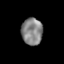
Tissue: skin
Cell type: Epithelial cells
Senescence score: 0.1607
Nuclear area (px): 559
Mean DAPI intensity: 131.918